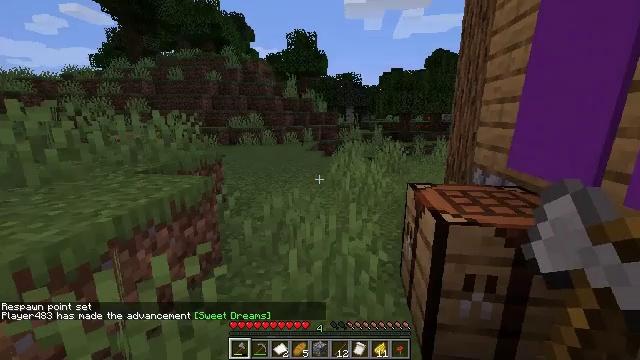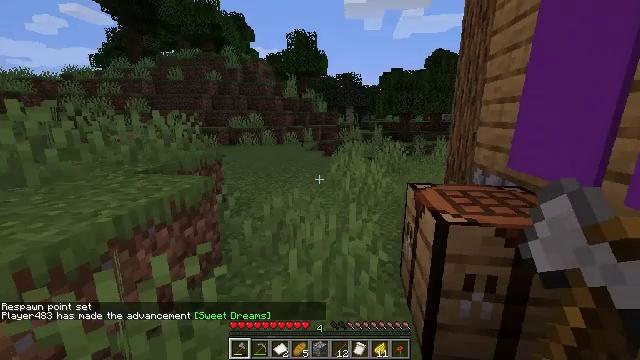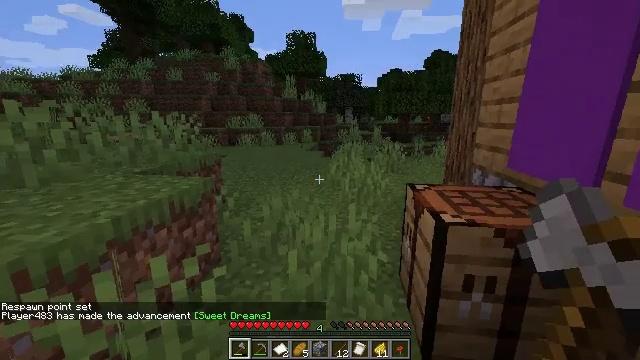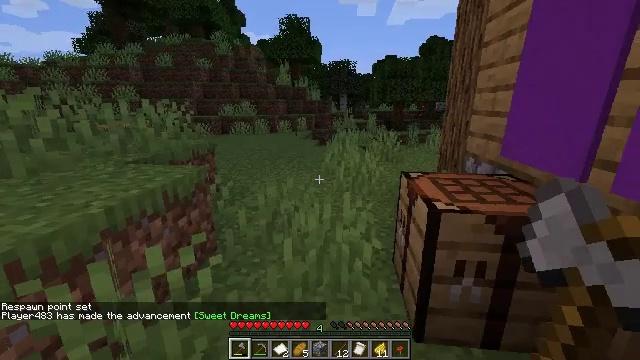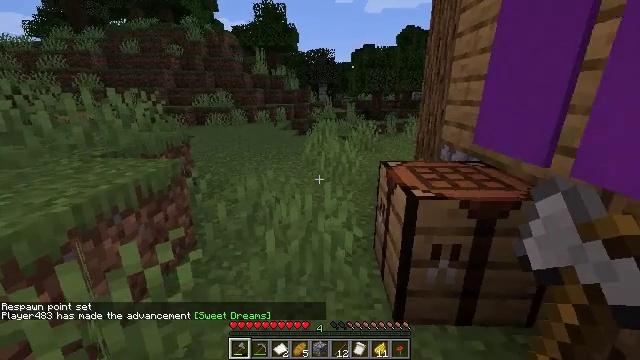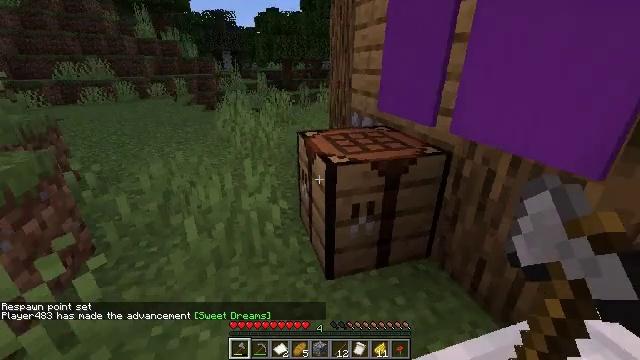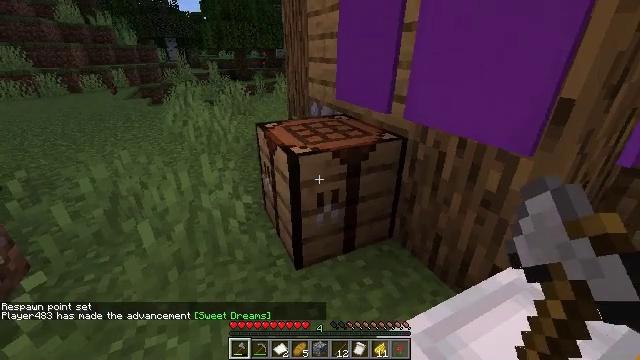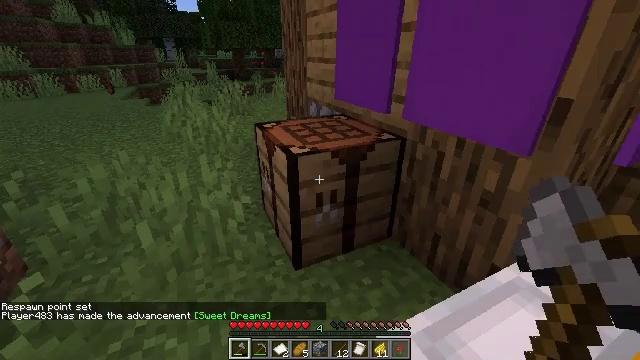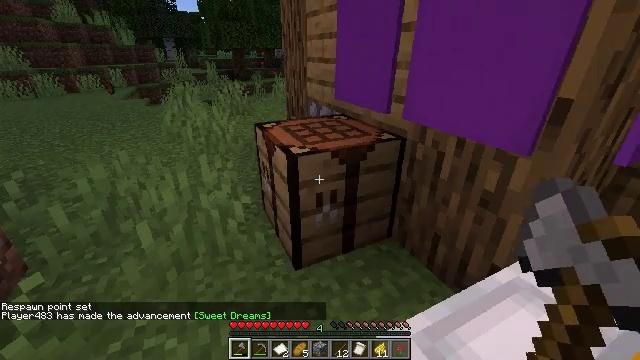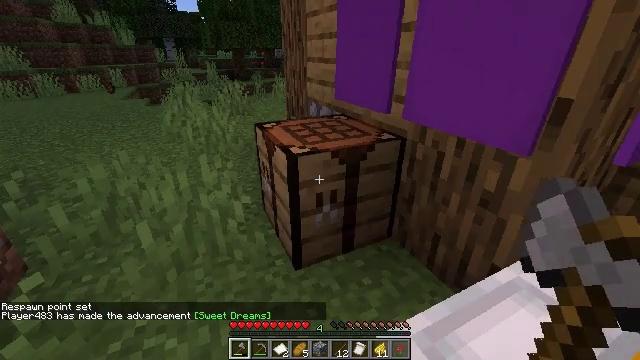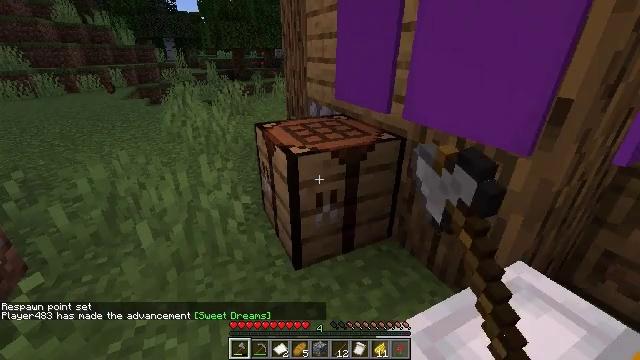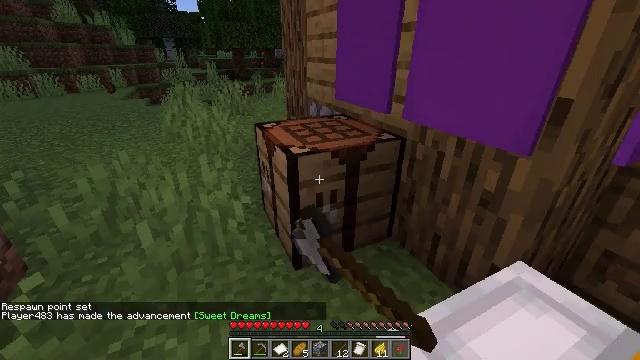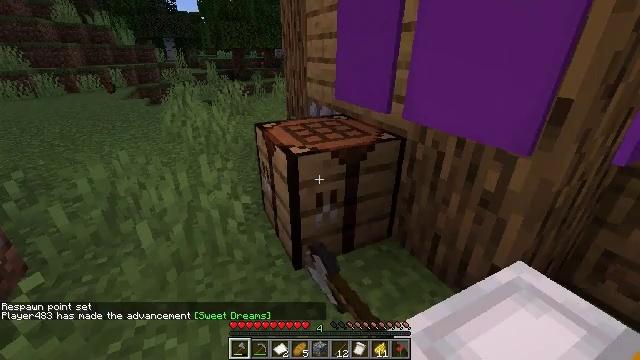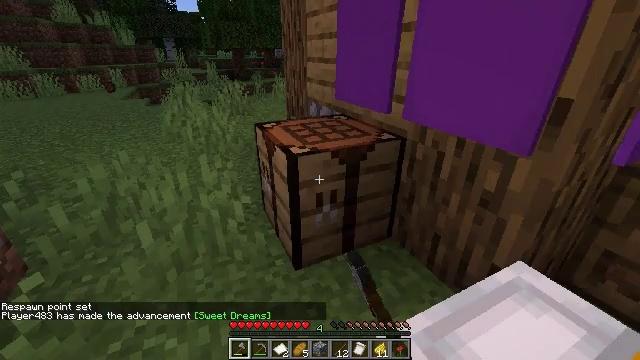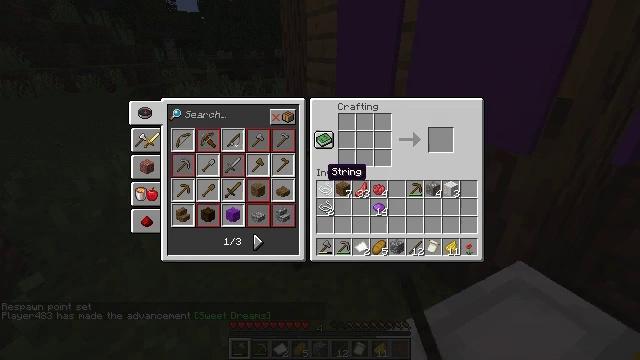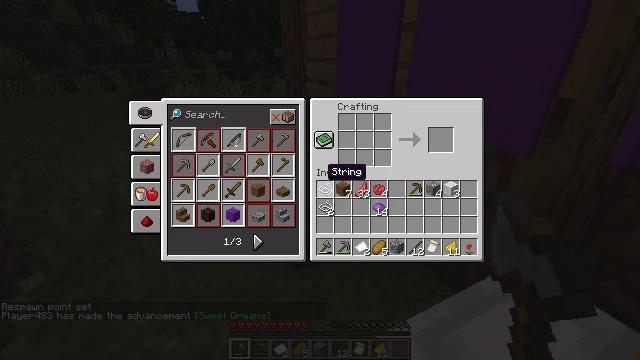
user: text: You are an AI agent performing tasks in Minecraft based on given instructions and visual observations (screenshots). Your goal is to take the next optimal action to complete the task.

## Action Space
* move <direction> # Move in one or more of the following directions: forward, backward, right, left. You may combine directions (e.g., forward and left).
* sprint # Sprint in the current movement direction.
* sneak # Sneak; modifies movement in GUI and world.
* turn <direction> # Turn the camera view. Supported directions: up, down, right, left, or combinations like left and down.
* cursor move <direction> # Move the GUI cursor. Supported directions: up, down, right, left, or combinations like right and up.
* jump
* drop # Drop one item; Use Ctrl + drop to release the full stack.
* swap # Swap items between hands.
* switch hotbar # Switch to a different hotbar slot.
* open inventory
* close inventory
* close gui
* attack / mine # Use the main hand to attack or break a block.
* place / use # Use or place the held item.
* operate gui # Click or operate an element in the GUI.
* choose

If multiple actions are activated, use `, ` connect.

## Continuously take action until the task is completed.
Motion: motion action
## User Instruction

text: Use wooden planks and string to make a loom.
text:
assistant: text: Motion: no_op
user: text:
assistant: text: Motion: no_op
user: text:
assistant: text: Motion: turn right and down
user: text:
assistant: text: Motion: turn right and down
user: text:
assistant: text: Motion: turn right and down
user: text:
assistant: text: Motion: turn right and down
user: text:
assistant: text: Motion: no_op
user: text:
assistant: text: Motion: no_op
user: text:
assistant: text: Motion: use / place
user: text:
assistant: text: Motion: use / place
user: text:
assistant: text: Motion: no_op
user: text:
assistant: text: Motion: no_op
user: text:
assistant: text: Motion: no_op
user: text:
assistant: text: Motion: no_op
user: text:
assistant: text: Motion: no_op
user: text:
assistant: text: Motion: no_op
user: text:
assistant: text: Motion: no_op
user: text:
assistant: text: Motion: cursor move left
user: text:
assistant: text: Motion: no_op
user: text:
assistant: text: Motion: cursor move down
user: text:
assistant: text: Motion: cursor move left and down
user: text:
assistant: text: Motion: cursor move down
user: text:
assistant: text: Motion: cursor move left and down
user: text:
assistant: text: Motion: no_op
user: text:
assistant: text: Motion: no_op
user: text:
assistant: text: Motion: operate gui
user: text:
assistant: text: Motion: operate gui
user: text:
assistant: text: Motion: operate gui
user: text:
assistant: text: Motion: no_op
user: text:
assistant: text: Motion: no_op